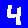
Digit: 4